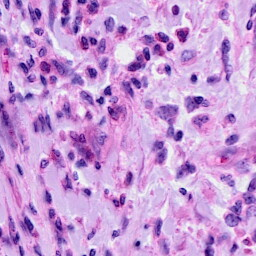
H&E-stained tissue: Cervix